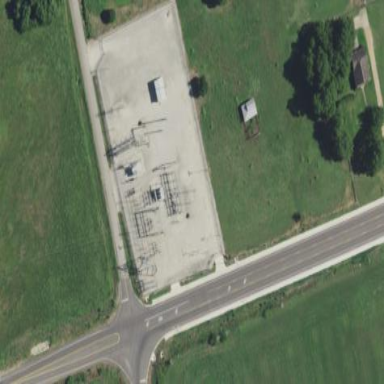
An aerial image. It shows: Distribution level power substation enclosed by fence.